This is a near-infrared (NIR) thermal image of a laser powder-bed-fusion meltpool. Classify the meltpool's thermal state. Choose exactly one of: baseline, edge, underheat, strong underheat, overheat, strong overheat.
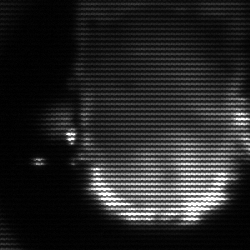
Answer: baseline